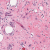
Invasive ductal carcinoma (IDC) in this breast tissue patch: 0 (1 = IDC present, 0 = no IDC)